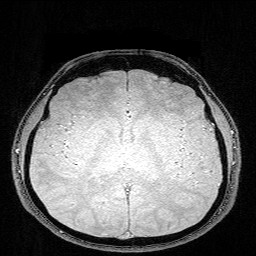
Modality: FLASH
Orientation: coronal
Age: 29
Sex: male